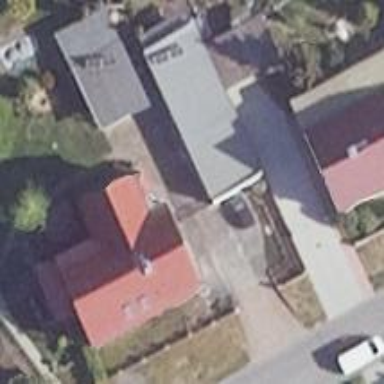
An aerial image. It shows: Residential building.